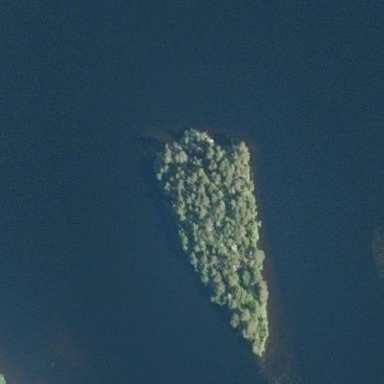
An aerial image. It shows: Island.